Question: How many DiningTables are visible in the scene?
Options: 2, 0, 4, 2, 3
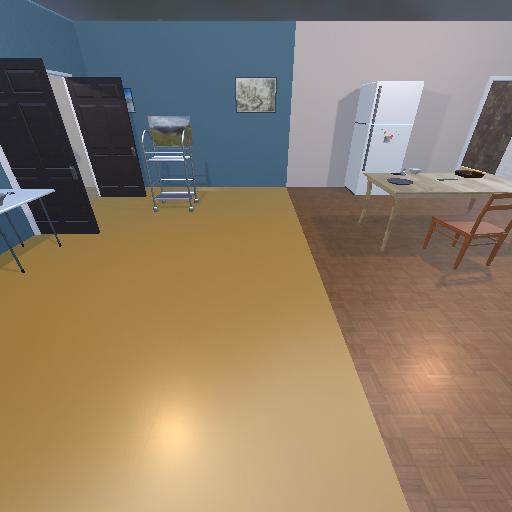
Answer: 2